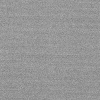
Atmospheric dust classification: dusty